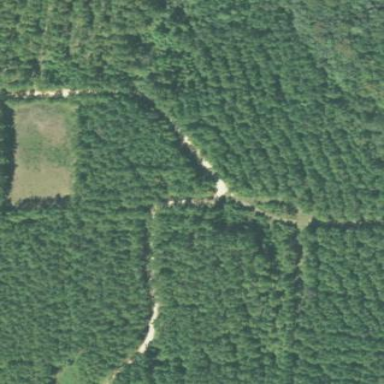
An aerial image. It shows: Forest area predominantly covered with needle-leaved trees.